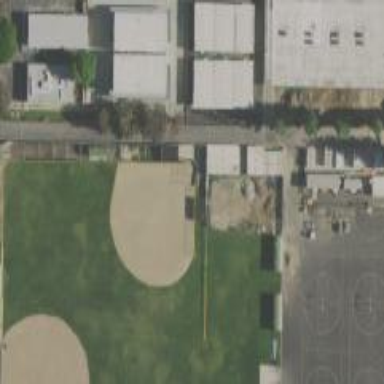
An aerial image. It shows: Softball pitch for leisure sports.